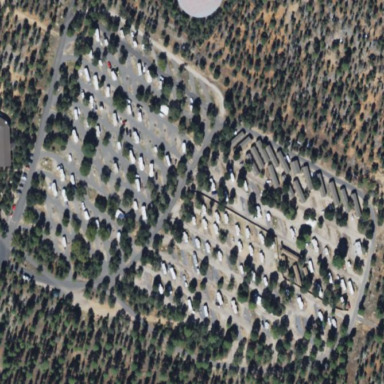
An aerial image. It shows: Caravan site for tourism.